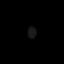
Tissue: lung
Cell type: Others
Senescence score: 0.2342
Nuclear area (px): 94
Mean DAPI intensity: 23.809